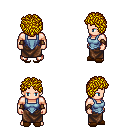
a pixel art fantasy rpg character, male body template, human, light skin, blue vest, robe skirt, blonde curly afro hairstyle, cloth bracers, brown slippers, four views (front, back, left, right), 2x2 character sprite sheet, small pixel art, hard edges, no anti-aliasing